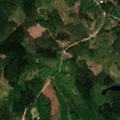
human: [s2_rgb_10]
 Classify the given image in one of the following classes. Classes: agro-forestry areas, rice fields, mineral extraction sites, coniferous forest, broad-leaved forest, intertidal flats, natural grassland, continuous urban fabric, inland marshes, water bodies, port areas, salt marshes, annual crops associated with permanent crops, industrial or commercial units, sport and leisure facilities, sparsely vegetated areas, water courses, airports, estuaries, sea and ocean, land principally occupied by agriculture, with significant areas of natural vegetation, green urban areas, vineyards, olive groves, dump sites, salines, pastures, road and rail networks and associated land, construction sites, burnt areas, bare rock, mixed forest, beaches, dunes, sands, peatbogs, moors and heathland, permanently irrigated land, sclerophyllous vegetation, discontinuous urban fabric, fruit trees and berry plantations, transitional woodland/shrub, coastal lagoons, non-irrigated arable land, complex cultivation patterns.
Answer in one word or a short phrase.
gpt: broad-leaved forest, coniferous forest, mixed forest, transitional woodland/shrub, water bodies